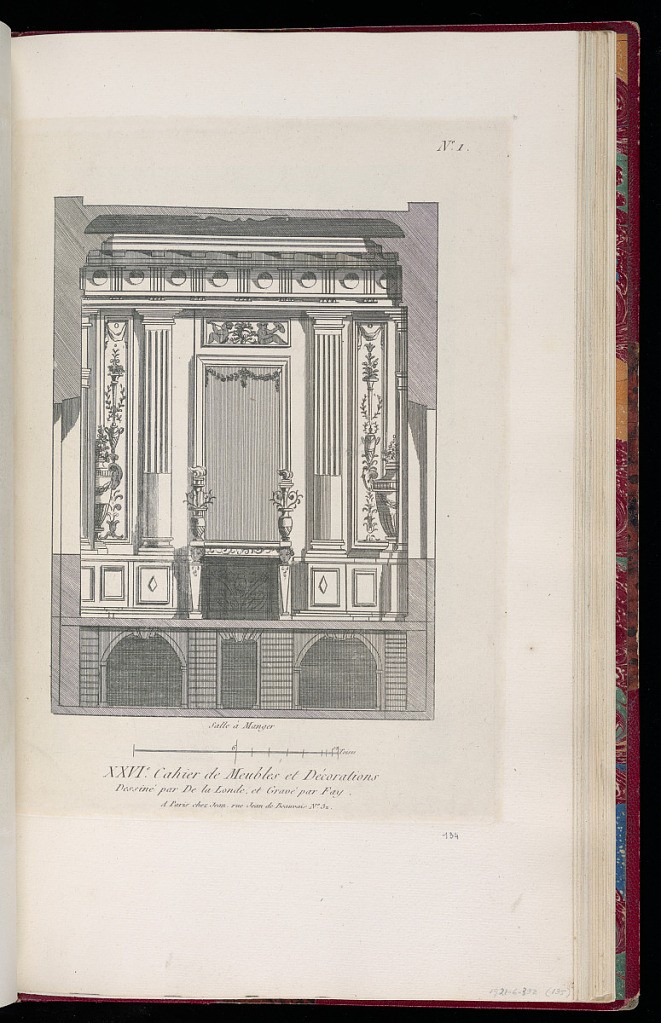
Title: Salle à Manger
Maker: Richard de Lalonde, French, active 1780–96
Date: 1780-1789
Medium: Etching on off-white laid paper
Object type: Print
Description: Elevation of a wall of a dining room with a central chimneypiece. The space is decorated with ornament motifs including panels of urns, bouquets, and branch guilloche, pedestals with busts supporting the mantel, urns on the mantel, an over-mirror mantel, garland on the mirror, a panel of putti blowing horns. The plate is numbered.